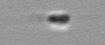
Label: flagellate_morphotype3